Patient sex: F
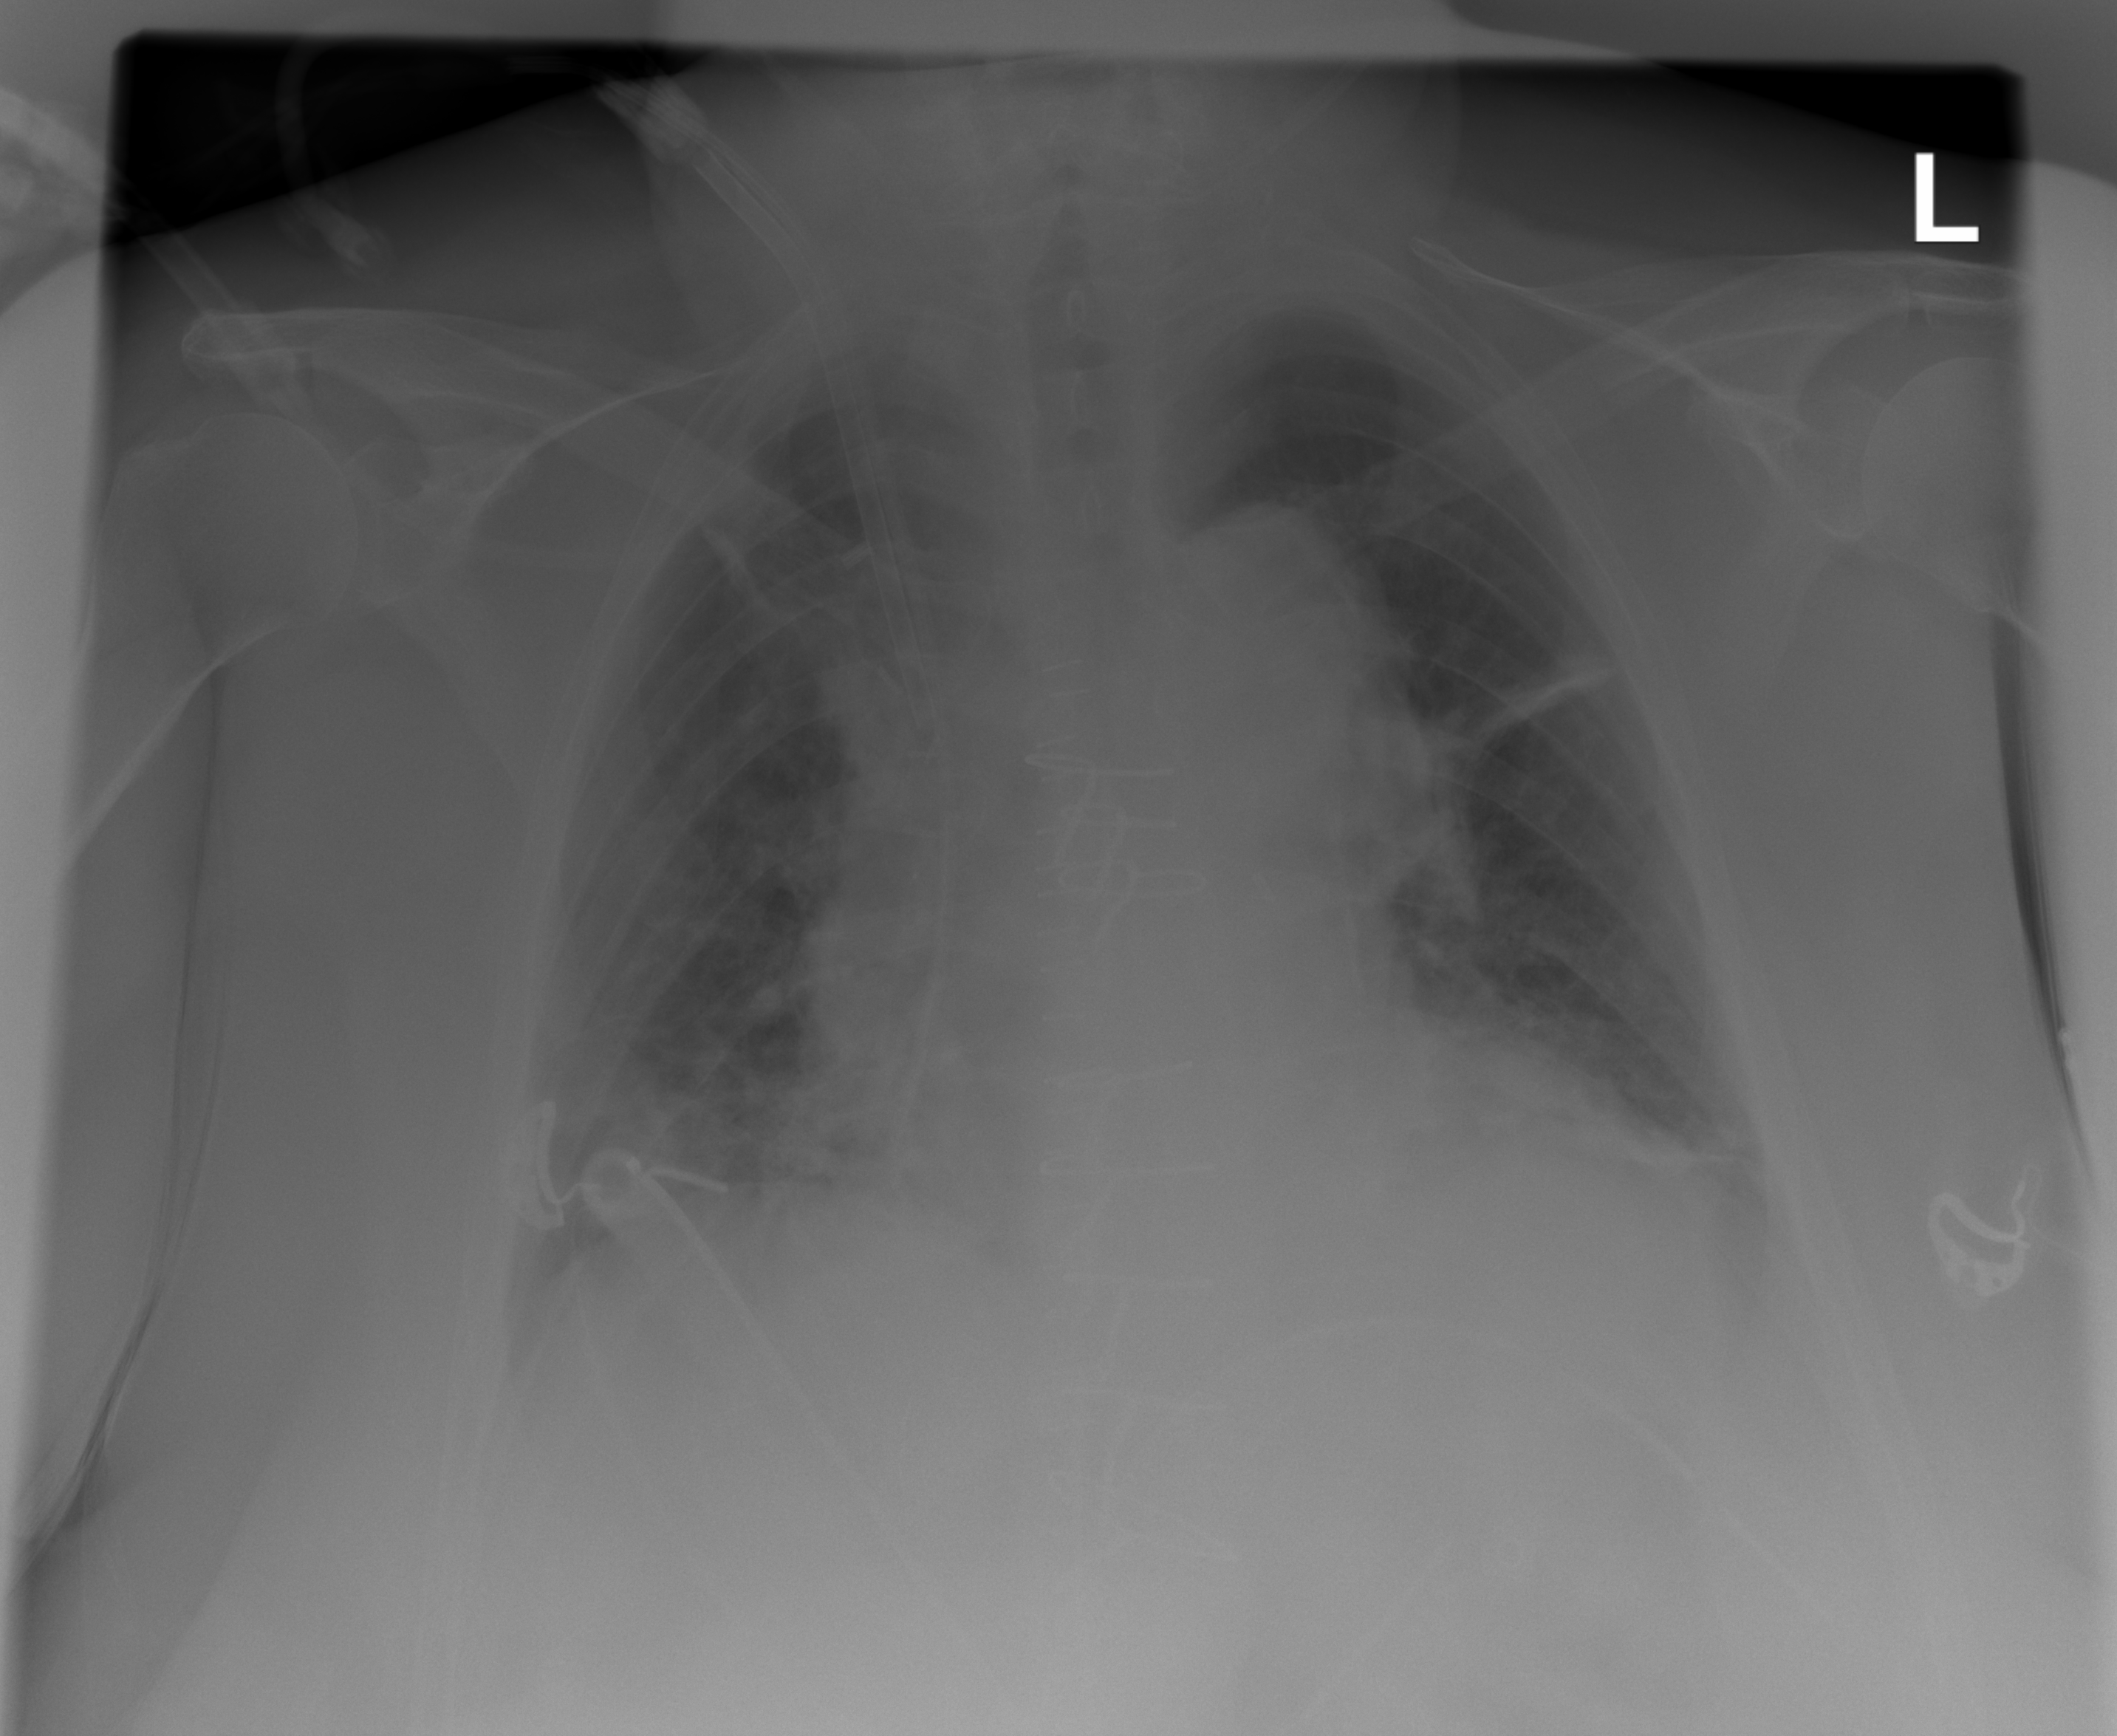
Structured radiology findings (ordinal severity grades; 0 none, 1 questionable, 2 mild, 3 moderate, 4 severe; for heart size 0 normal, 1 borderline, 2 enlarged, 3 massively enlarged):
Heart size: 1
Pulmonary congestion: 2
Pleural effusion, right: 0
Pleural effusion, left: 2
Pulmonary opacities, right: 0
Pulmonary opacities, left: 0
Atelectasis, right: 2
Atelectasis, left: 2